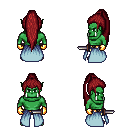
a pixel art fantasy rpg character, male body template, orc, green skin, overskirt, gold greaves, brunette extra-long topknot hairstyle, gold gloves, dagger, four views (front, back, left, right), 2x2 character sprite sheet, small pixel art, hard edges, no anti-aliasing